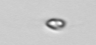
Label: nanoplankton_mix